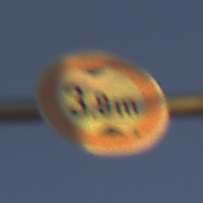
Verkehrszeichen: TatsaechlicheHoehe
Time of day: SunriseSunset
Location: Outdoor (RoadRail)
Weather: PartlyCloudy
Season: NotSpecified
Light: Natural